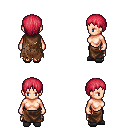
a pixel art fantasy rpg character, female body template, human, light skin, brown tattered cape, robe skirt, ruby red plain hairstyle, gray slippers, four views (front, back, left, right), 2x2 character sprite sheet, small pixel art, hard edges, no anti-aliasing